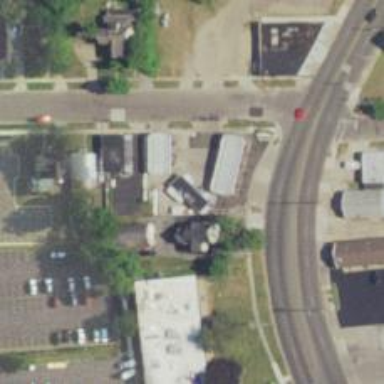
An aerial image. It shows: Convenience shop.